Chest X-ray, PA view. Patient: 57 years old, sex F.
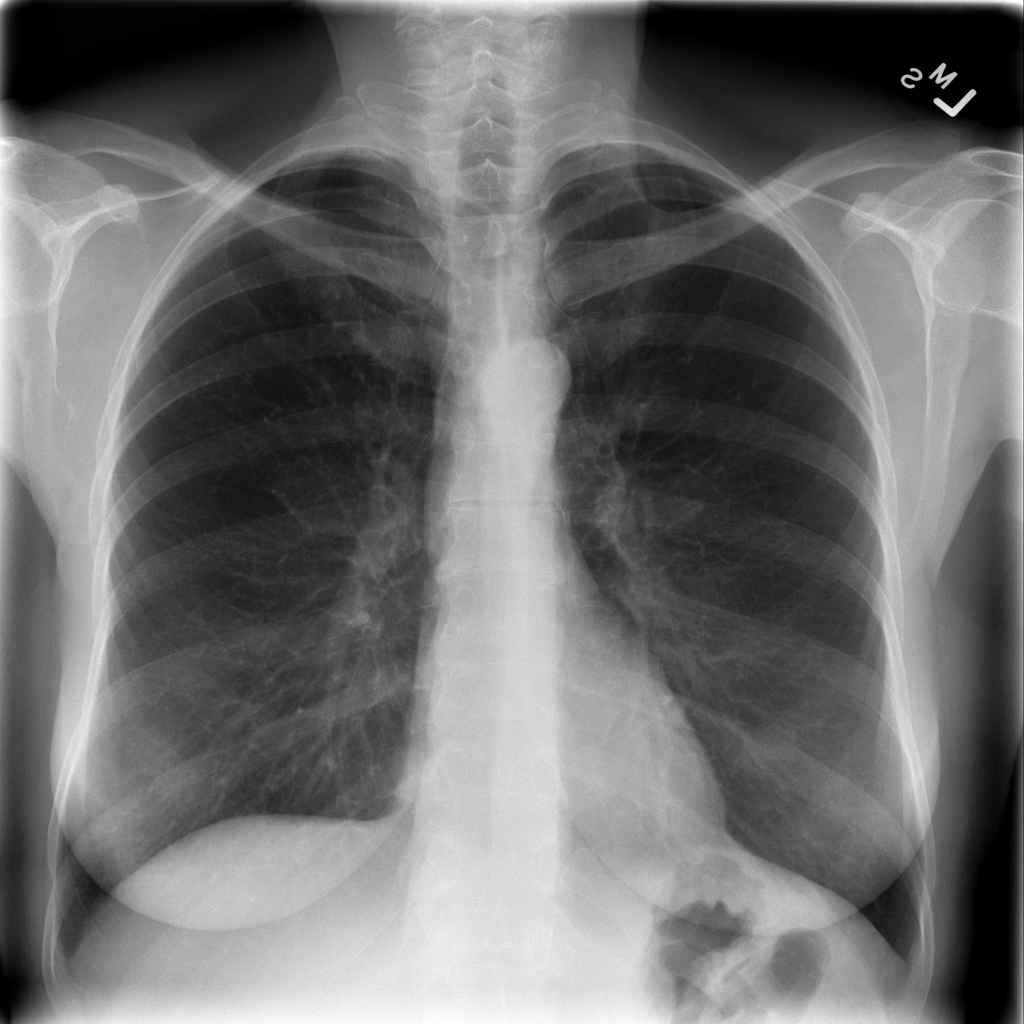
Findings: Emphysema